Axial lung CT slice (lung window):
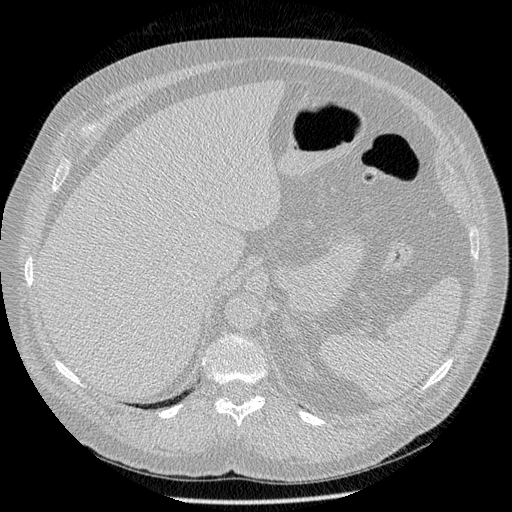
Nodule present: no